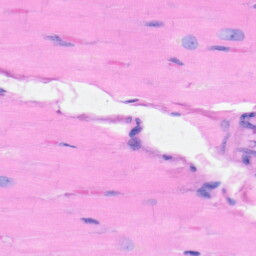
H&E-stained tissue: Heart